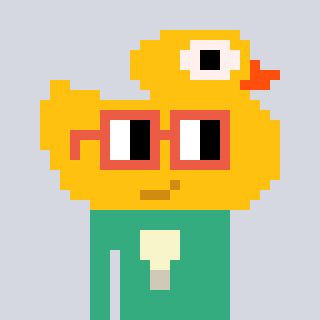
a pixel art character with square orange glasses, a ducky-shaped head and a teal-colored body on a cool background